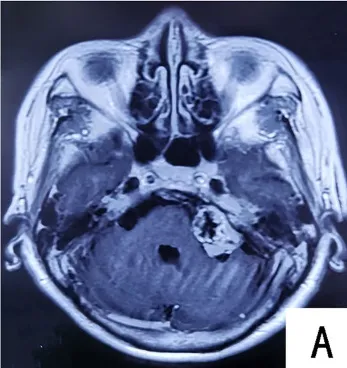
Preoperative and postoperative imaging examinations of the patient:. MRI showing space-occupying lesions in the left cerebellopontine area.
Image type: radiology (mri)